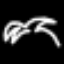
Label: palm tree